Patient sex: F
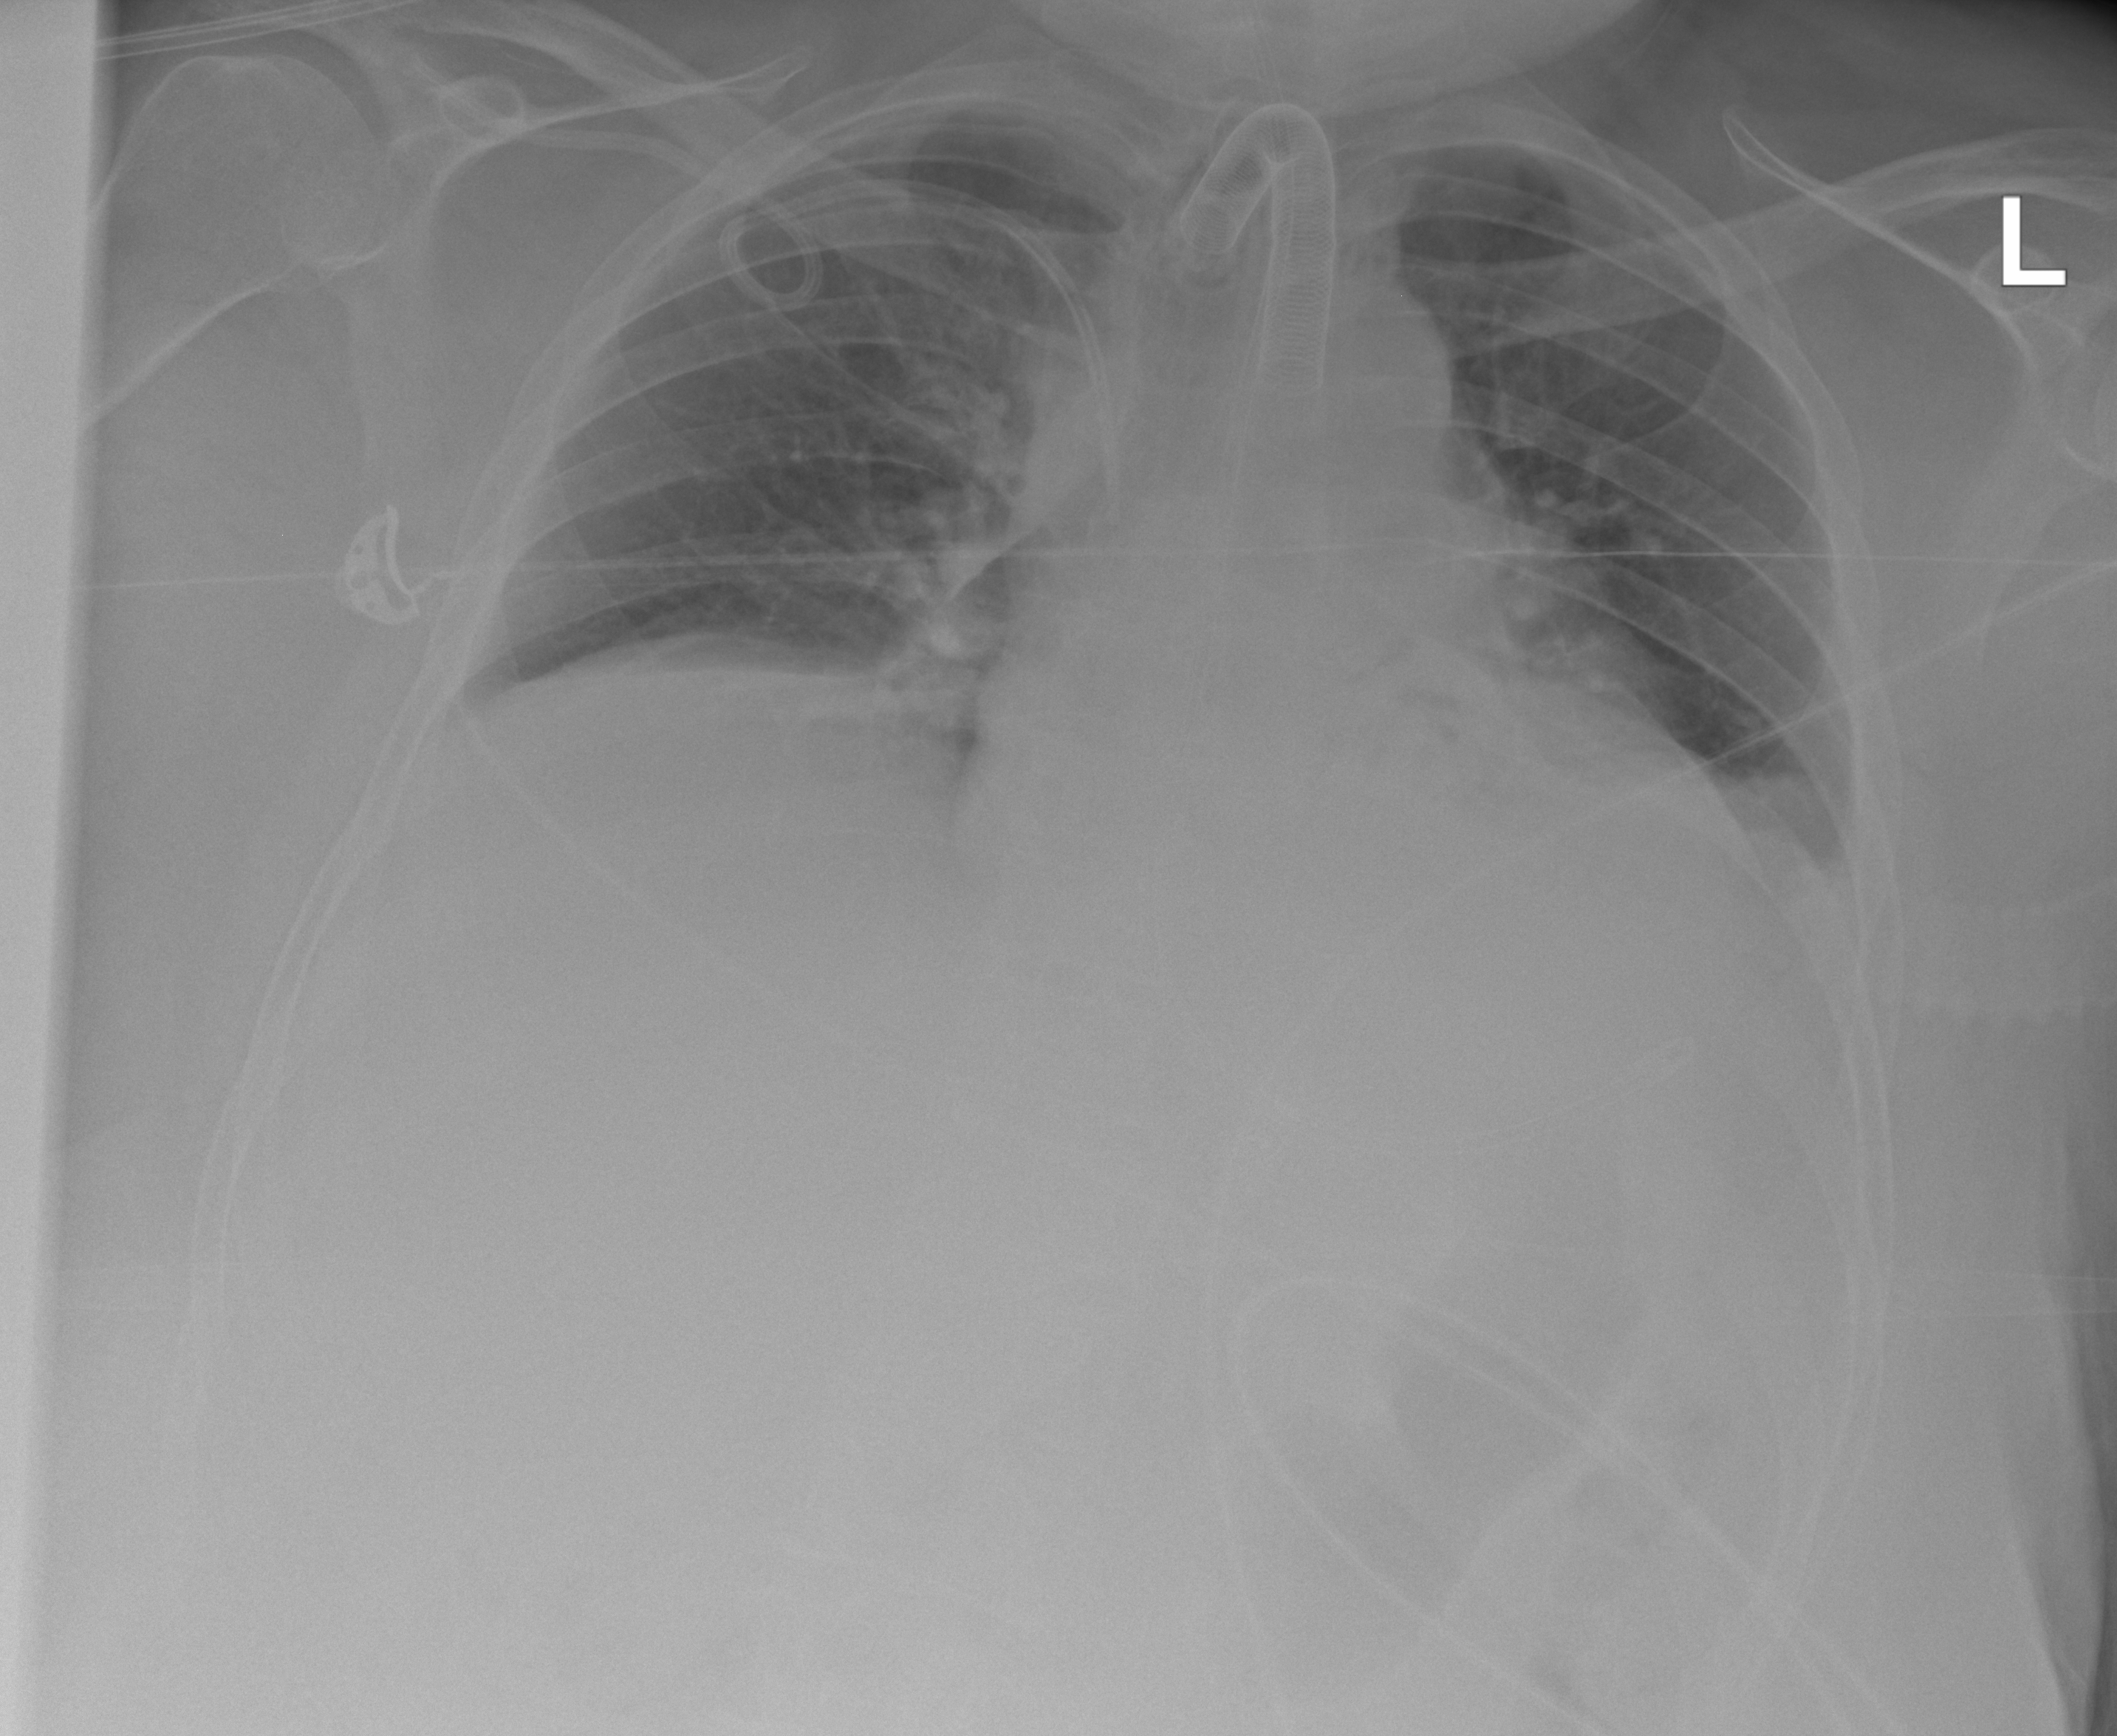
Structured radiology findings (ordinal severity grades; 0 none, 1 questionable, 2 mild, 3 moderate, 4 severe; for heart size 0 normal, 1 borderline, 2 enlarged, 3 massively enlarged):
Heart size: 1
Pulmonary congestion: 2
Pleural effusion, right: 0
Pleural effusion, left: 1
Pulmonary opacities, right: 0
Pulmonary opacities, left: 0
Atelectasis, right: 2
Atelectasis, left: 2